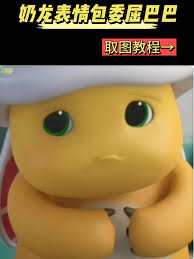
Label: nailong